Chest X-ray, PA view. Patient: 73 years old, sex M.
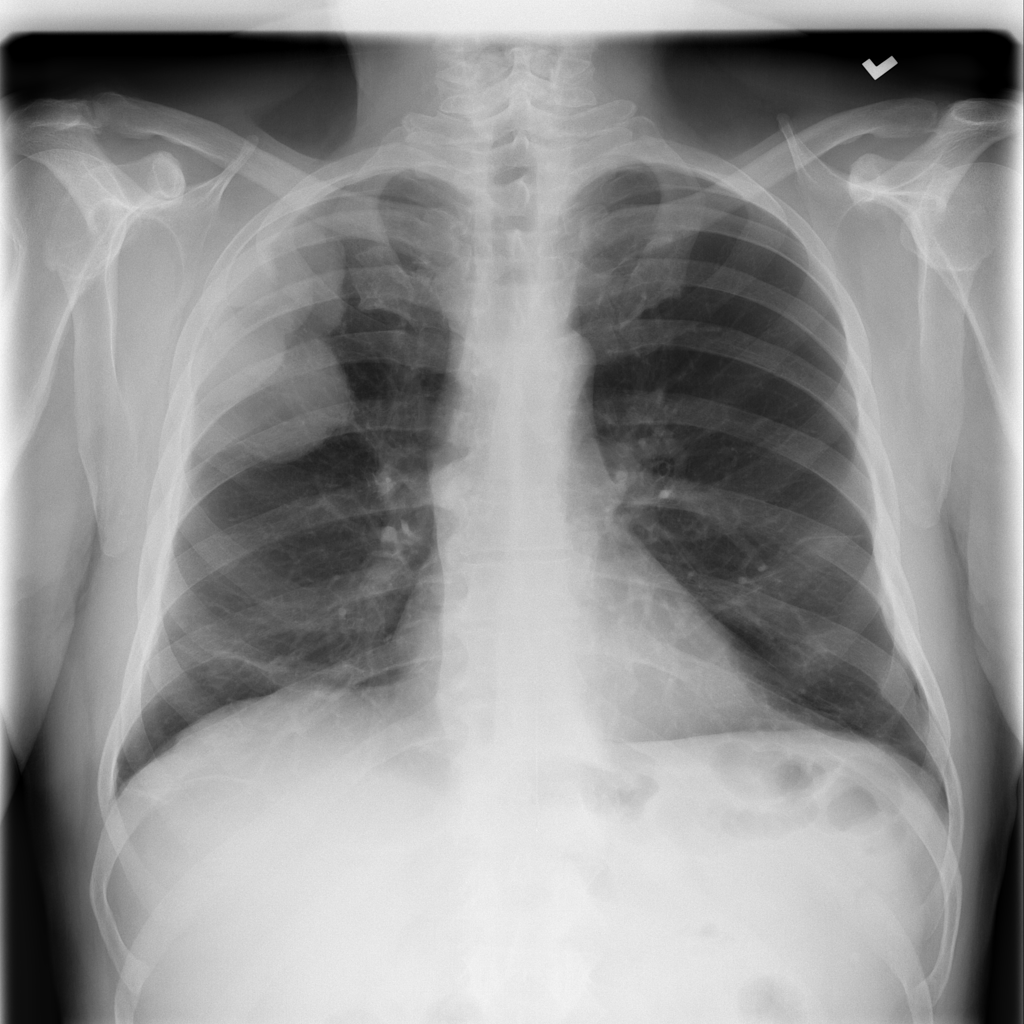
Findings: Atelectasis, Effusion, Mass